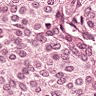
Metastatic tissue present: yes